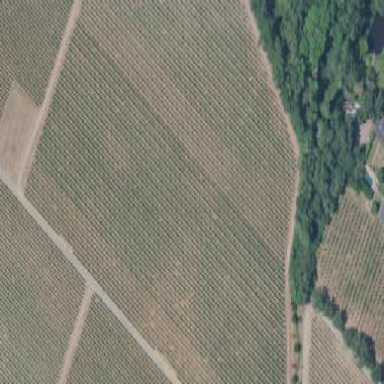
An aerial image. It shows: Vineyard with grape crops.